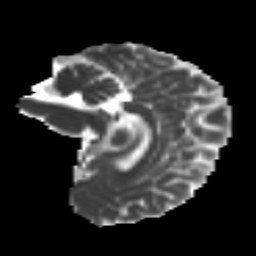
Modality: MD
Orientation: sagittal
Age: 16
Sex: female
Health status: ill
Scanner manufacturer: ge
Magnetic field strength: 3 T
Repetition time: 6.776 s
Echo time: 0.0794 s